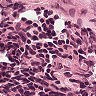
Metastatic tissue present: no